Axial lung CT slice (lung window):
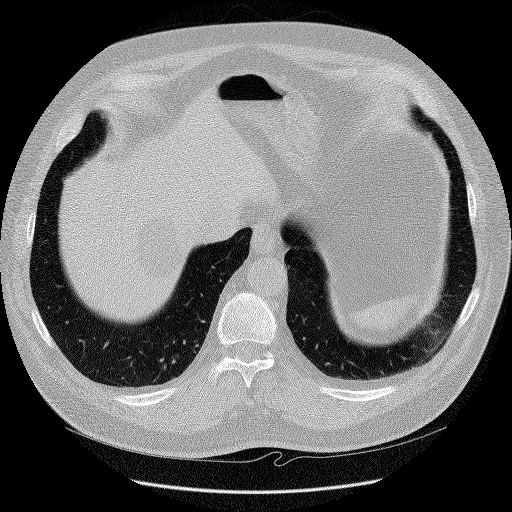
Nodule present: no